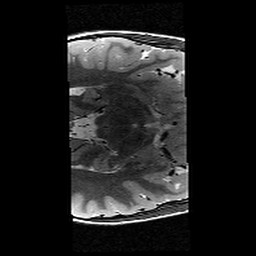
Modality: T2w
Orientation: axial
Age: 12
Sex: female
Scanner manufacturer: siemens
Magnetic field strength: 3 T
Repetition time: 9.23 s
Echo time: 0.067 s